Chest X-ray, AP view. Patient: 31 years old, sex M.
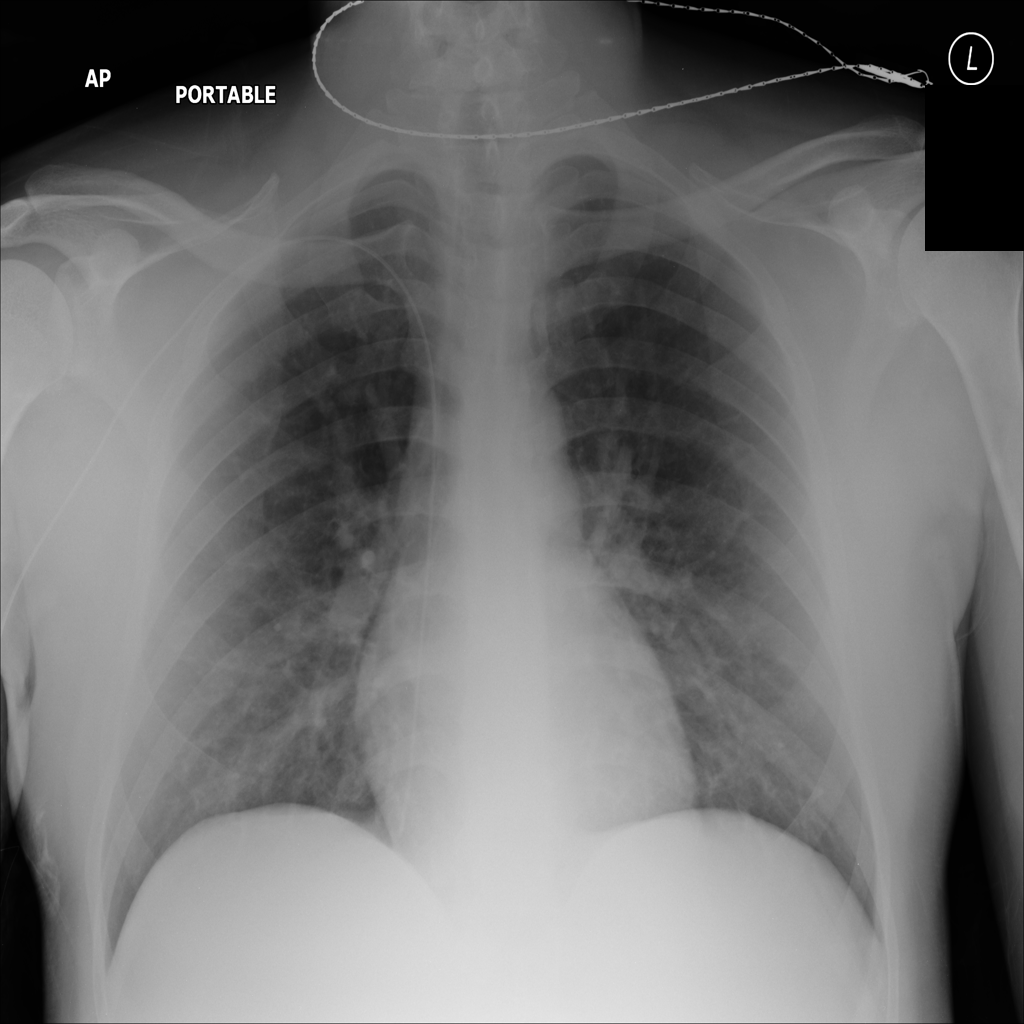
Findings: No Finding